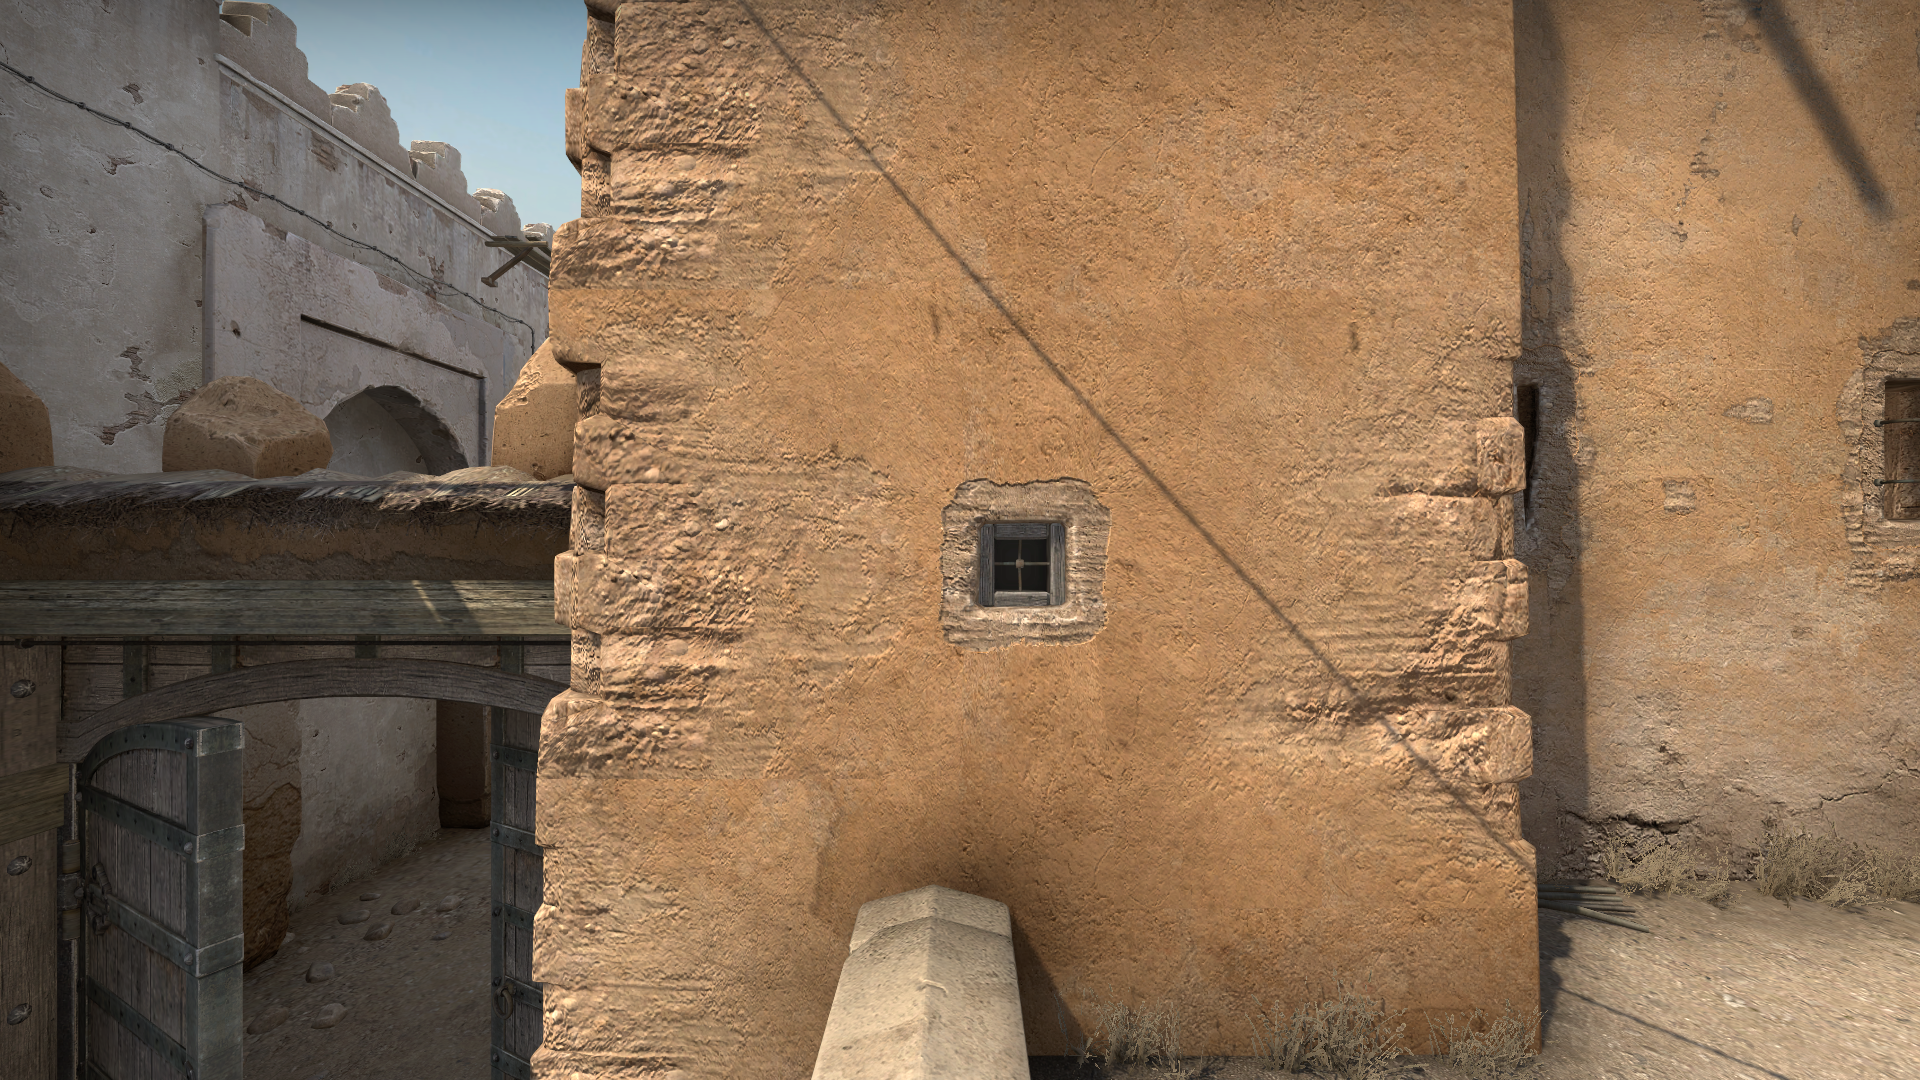
Map: de_dust2